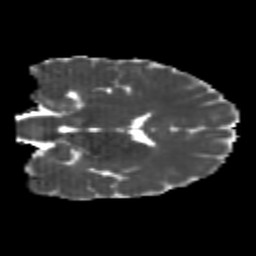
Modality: MD
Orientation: coronal
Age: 21
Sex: male
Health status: healthy
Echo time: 0.074 s